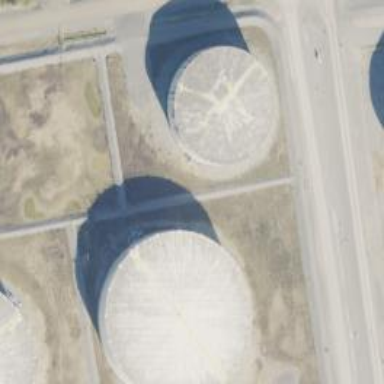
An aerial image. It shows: Storage tank created as man-made structure.